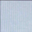
Piece: xx